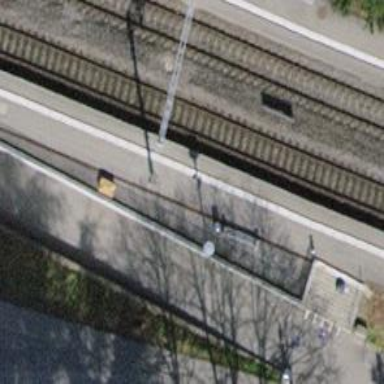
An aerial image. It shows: Bench.